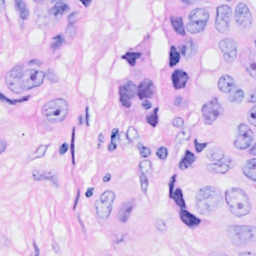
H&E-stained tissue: Breast